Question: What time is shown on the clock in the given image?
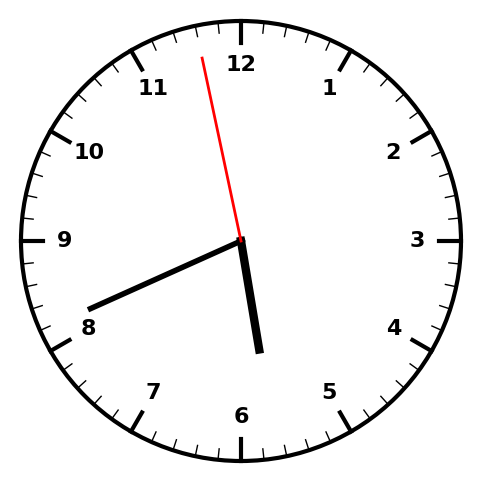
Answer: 05:40:58